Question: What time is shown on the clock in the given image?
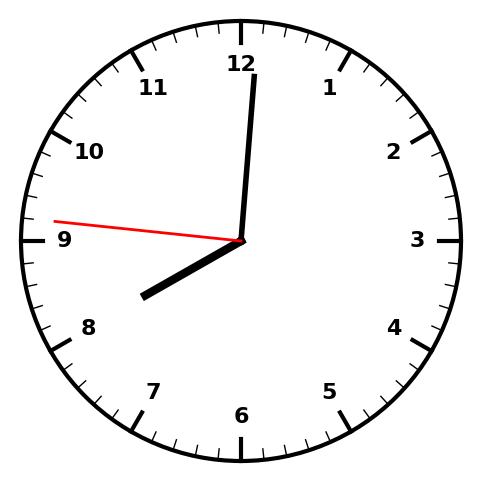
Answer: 08:00:46